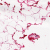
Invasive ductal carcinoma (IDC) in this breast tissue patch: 0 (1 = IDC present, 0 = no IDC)